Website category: movie
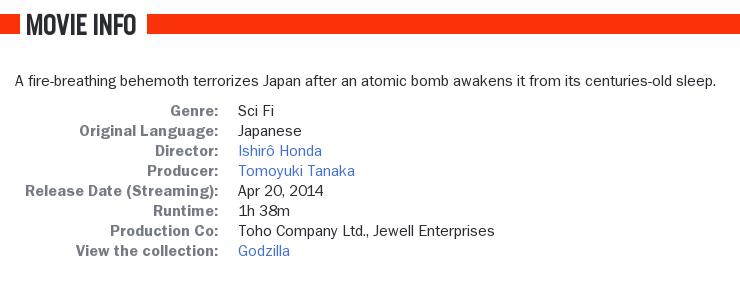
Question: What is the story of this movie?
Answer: A fire-breathing behemoth terrorizes Japan after an atomic bomb awakens it from its centuries-old sleep.

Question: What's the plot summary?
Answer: A fire-breathing behemoth terrorizes Japan after an atomic bomb awakens it from its centuries-old sleep.

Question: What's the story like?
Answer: A fire-breathing behemoth terrorizes Japan after an atomic bomb awakens it from its centuries-old sleep.

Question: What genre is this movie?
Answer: sci fi

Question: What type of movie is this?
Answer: sci fi

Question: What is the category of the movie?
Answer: sci fi

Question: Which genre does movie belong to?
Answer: sci fi

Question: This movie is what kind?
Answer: sci fi

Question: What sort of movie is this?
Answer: sci fi

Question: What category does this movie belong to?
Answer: sci fi

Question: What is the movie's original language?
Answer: Japanese

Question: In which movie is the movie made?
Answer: Japanese

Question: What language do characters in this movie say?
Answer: Japanese

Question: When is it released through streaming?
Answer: Apr 20, 2014

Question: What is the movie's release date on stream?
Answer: Apr 20, 2014

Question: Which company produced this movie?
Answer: Toho Company Ltd., Jewell Enterprises

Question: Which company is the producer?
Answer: Toho Company Ltd., Jewell Enterprises

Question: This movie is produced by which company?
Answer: Toho Company Ltd., Jewell Enterprises

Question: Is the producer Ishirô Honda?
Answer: no

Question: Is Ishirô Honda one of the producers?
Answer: no

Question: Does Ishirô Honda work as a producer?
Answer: no

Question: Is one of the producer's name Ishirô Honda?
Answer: no

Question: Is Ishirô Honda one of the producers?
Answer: no

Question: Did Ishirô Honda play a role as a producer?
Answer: no

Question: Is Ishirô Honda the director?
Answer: yes

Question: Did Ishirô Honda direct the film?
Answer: yes

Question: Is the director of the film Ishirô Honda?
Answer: yes

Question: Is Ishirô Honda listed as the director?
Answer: yes

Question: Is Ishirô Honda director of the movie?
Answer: yes

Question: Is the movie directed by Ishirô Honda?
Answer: yes

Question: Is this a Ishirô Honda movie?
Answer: yes

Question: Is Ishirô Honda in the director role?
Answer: yes

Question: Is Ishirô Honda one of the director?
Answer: yes

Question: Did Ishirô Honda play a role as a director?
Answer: yes

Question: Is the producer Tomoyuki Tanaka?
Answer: yes

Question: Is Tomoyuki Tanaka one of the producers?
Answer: yes

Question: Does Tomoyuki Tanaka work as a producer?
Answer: yes

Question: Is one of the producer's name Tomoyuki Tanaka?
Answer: yes

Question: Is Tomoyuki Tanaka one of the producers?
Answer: yes

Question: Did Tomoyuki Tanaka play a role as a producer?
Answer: yes

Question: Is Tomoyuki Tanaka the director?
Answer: no

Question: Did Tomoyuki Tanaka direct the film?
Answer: no

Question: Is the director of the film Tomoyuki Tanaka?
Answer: no

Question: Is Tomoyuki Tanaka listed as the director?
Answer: no

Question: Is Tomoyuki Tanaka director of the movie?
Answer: no

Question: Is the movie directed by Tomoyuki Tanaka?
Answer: no

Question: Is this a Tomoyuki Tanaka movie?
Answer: no

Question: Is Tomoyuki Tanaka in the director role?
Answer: no

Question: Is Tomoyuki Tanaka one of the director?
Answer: no

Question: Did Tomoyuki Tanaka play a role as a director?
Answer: no